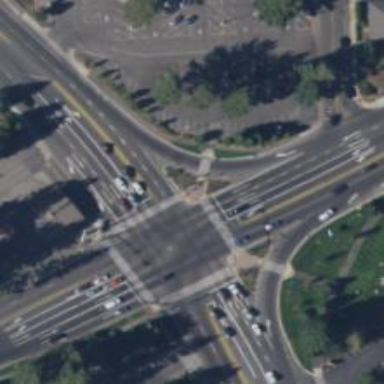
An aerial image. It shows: Uncontrolled zebra crossing on the road.